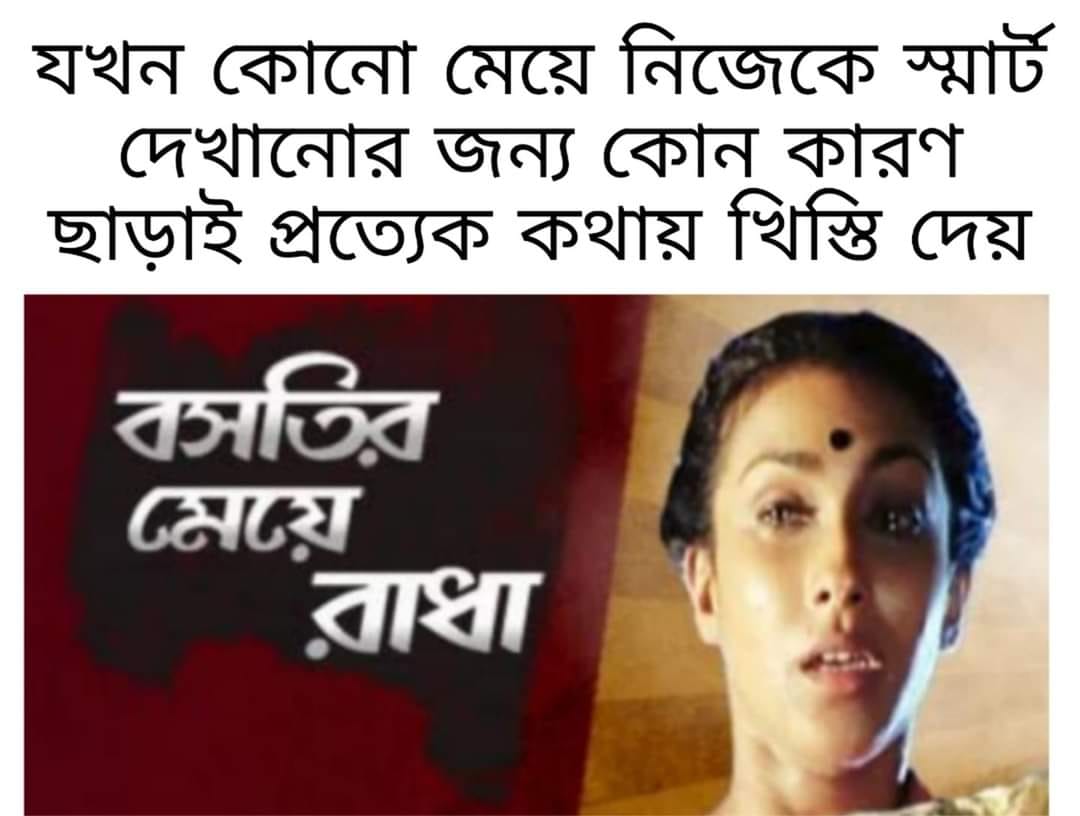
Caption: যখন কোনো মেয়ে নিজেকে স্মার্ট দেখানোর জন্য কোন কারন ছাড়াই প্রত্যেক কথায় খিস্তি দেয়     বসতির মেয়ে রাধা
Label: hate